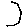
Label: hexagon